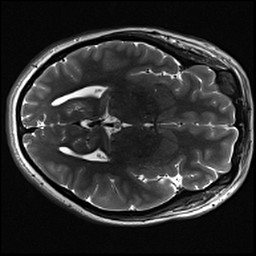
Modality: inplaneT2
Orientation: axial